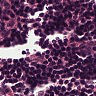
Metastatic tissue present: no